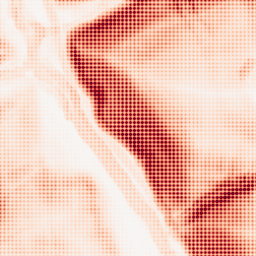
Category: morphological
Decomposition family: morphological_square
Decomposition parameters: operation: gradient
size: 10
Upsampling method: sinc_blackman
Upsampling parameters: scale: 4
kernel_size: 4
Upsampling scale: 4